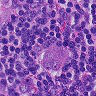
Metastatic tissue present: yes